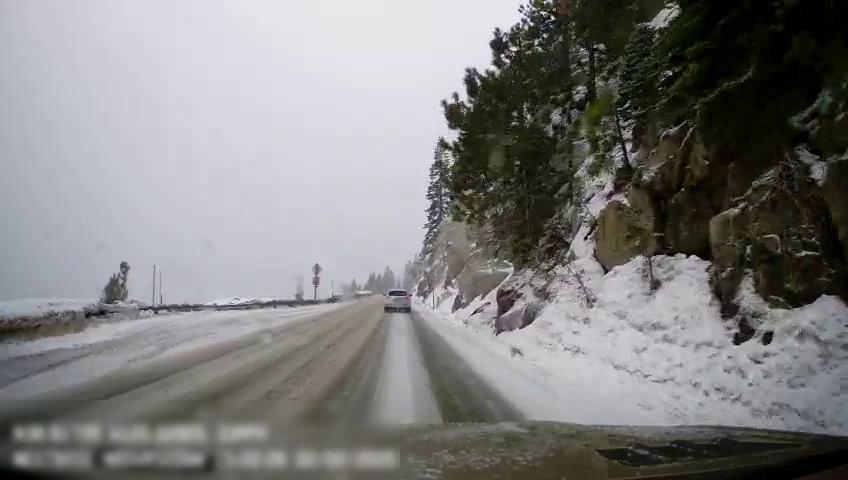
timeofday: Day
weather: Snowy
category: Drivable Space
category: Vehicles | SUV
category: Traffic | Signs
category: Traffic | Signs